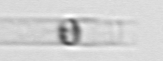
Label: Dactyliosolen_blavyanus